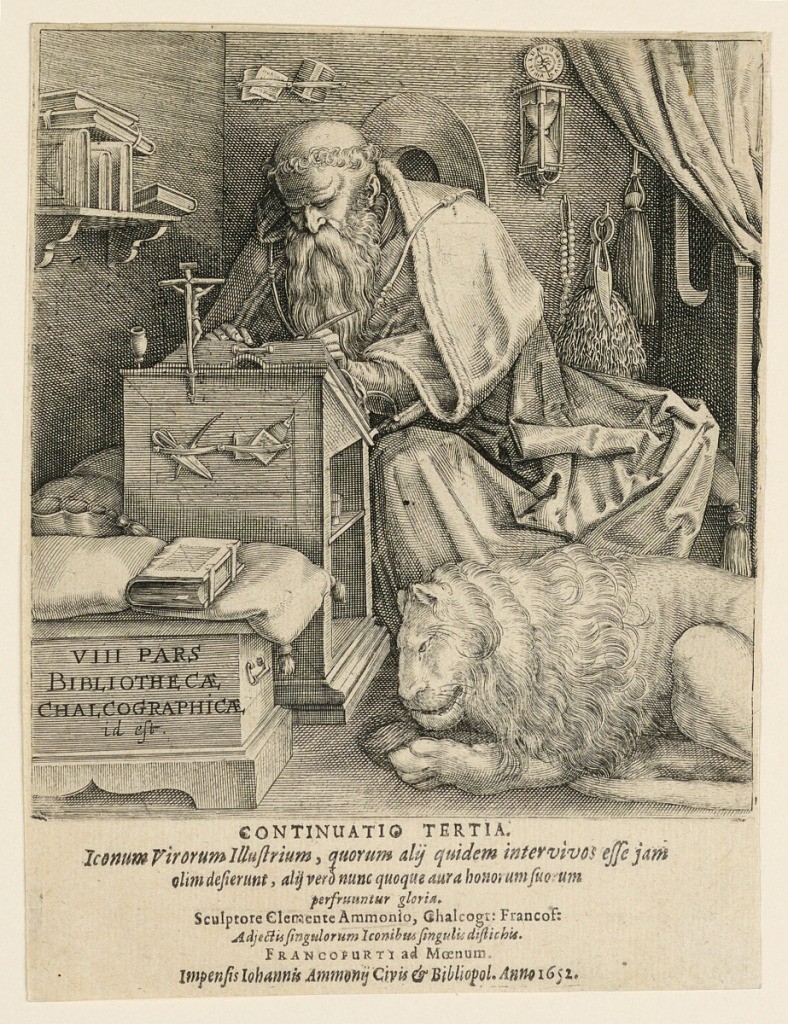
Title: St. Jerome in his Study, Fontispiece to Part VIII of the Bibliotheca Chalcographica by Jean Jacques Boissard
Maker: Theodor de Bry, Flemish, 1528 – 1598
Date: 1645–1652
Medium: engraving on laid paper
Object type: Print
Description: St. Jerome working in his study.